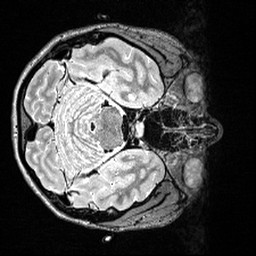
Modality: T2w
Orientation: axial
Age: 22
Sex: female